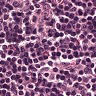
Metastatic tissue present: no